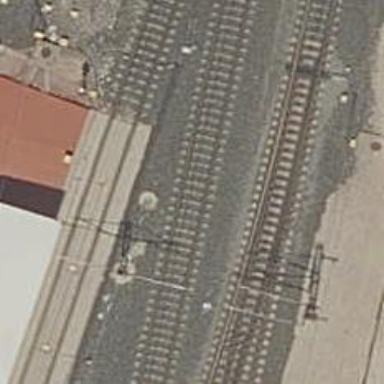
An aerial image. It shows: Railway track with electrified contact lines. This is siding track.